Field crop: maize
Growth stage: 2
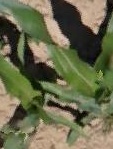
Species: maize